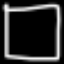
Label: square